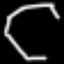
Label: octagon